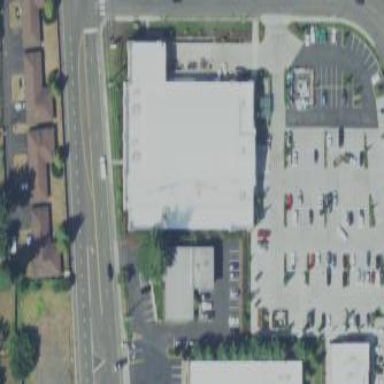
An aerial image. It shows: Hardware shop inside building.